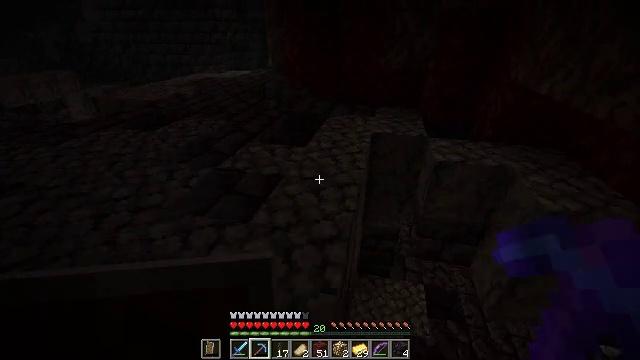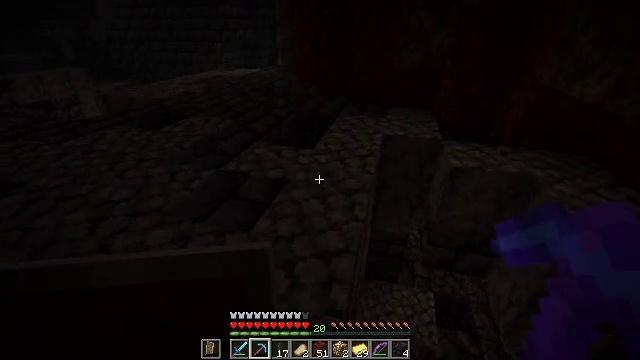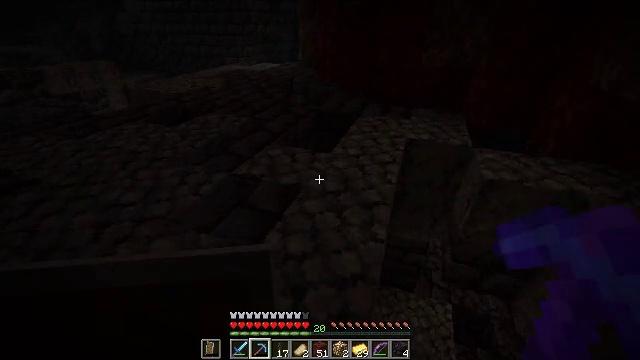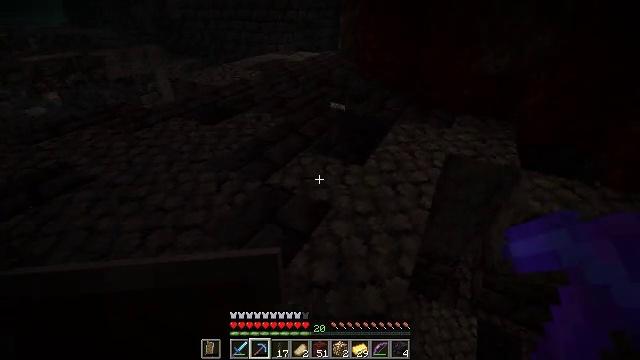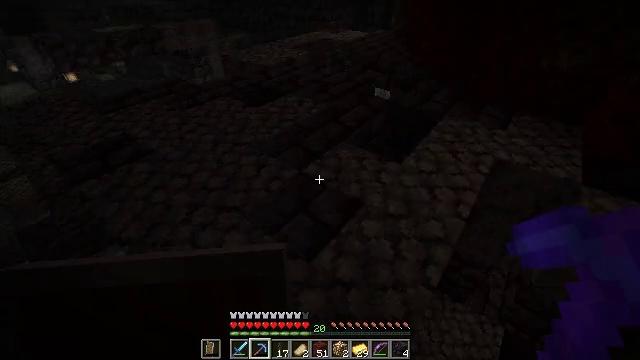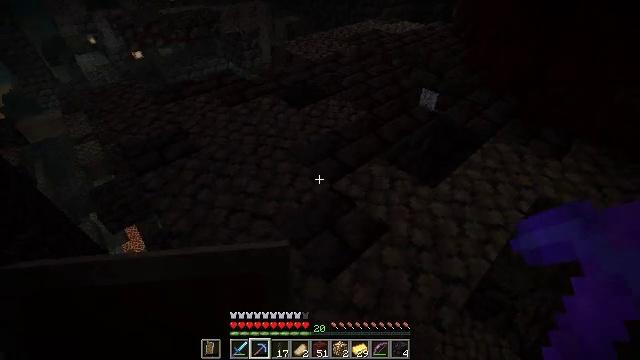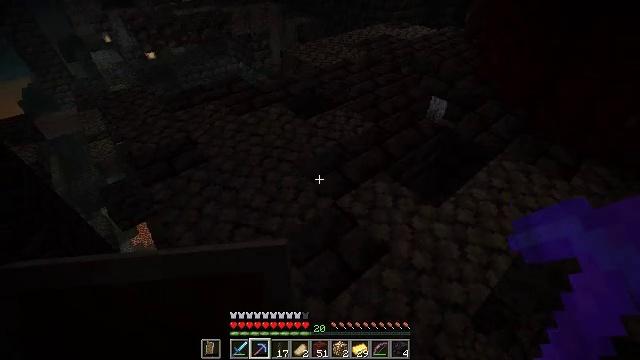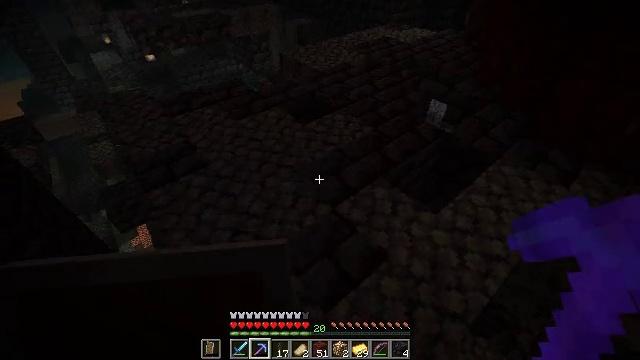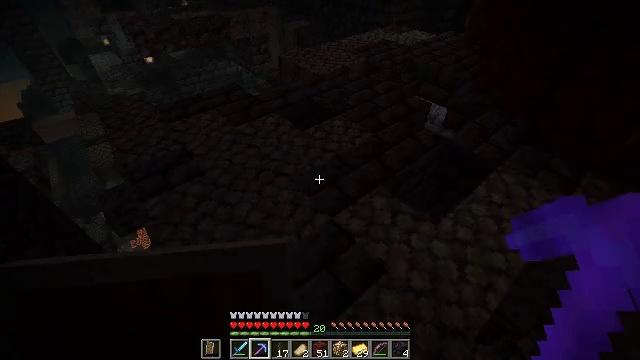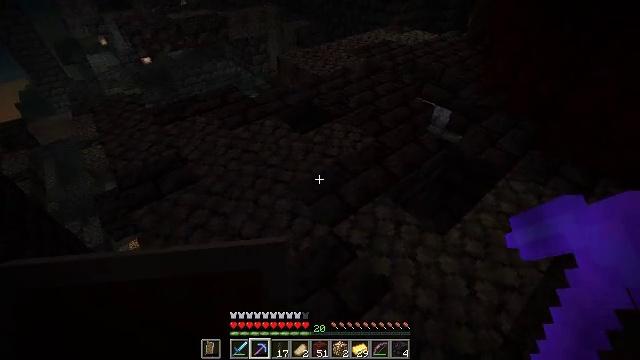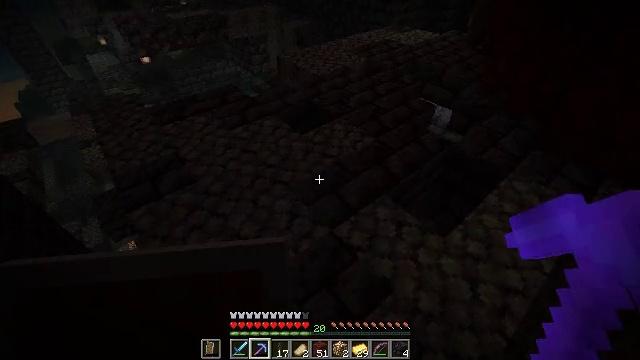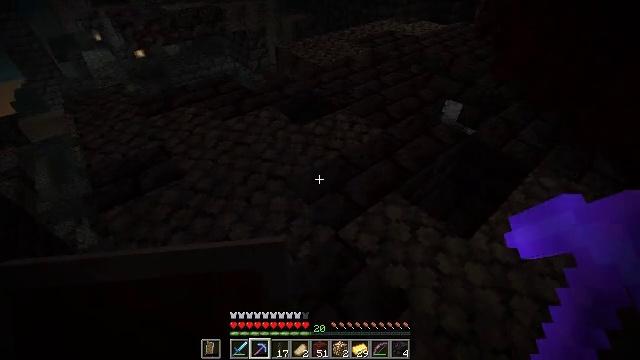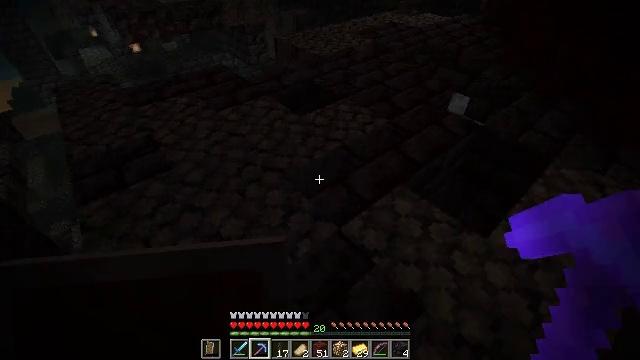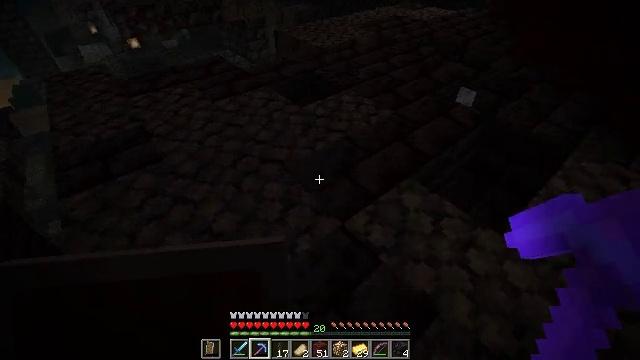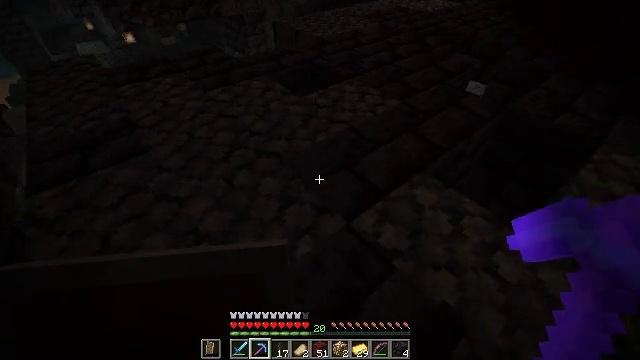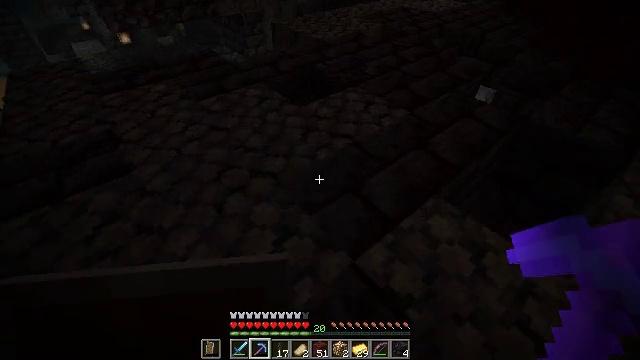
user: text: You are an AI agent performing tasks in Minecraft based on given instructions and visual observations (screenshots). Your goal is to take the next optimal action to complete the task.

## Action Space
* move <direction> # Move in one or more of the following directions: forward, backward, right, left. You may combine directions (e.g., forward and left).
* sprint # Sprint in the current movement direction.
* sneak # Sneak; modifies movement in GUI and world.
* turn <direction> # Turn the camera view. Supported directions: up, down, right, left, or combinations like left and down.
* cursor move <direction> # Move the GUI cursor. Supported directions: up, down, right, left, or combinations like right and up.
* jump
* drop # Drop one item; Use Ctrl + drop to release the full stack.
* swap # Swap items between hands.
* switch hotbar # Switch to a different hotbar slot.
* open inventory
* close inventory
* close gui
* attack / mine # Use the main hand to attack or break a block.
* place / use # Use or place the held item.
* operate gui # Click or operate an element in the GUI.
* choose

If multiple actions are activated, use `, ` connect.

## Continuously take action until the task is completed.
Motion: motion action
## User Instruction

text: Remove a soul sand from the inventory.
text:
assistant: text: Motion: move forward, turn left
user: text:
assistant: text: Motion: move forward, turn left
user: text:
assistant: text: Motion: move forward, turn left and down, jump
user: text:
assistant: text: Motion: move forward, turn left and down, jump
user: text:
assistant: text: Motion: move forward, turn left and down, jump
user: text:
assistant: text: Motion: move forward, turn left, jump
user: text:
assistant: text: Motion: move forward and move left
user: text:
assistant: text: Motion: move forward and move left
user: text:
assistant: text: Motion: move forward and move left
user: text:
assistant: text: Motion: move forward and move left
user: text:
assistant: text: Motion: move forward
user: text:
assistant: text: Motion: move forward
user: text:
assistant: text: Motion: move forward
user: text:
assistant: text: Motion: move forward
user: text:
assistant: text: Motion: move forward
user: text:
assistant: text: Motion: move forward
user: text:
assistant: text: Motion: move forward
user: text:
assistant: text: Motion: move forward and move left, jump
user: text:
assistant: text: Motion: move forward and move left, turn left and up, jump
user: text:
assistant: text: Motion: move forward and move left, turn left and up, jump
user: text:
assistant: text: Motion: move forward and move left, turn left and up, jump
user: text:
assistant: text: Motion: move forward and move left, turn left, jump
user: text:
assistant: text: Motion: move forward and move left, jump
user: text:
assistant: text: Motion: move forward and move left
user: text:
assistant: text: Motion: move forward and move left
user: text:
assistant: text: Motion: move forward and move left
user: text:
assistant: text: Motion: move forward
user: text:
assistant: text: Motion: move forward
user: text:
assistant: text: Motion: move forward
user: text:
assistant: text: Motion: move forward